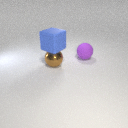
large blue rubber cube above large brown metal sphere